Question: I have a ListView containing items which belongs to one or more category. I would like, by clicking on an icon in the actionbar, to select and unselect theses categories. This way, the listView is refresh according to the categories selected.
Here is an example I found :

<URL>
For the moment, I found 2 solutions :
- -
The second solution fits exactly with the UI expectations but I think there is a sort of multiple choices spinner solution.
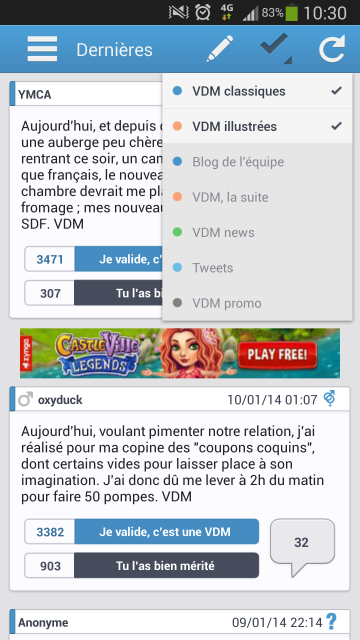
Answer: A 'Spinner' shows the drop down using a 'ListPopupWindow', you could use the same to show that multi choice item selection list:
'''
private void showPopup() {
final ListPopupWindow lpw = new ListPopupWindow(this);
lpw.setAdapter(/*Your adapter here*/);
lpw.setAnchorView(mAnchor); // see below
lpw.setContentWidth(/*specific value*/); // see below
lpw.show();
// this is required because the popup's 'ListView' will not be available
// until the ListPopupWindow is actually shown.
mAnchor.post(new Runnable() {
@Override
public void run() {
lpw.getListView().setChoiceMode(AbsListView.CHOICE_MODE_MULTIPLE);
}
});
}
'''
You could then call this method from the 'onOptionsItemSelected()' callback when the right 'MenuItem' is selected. There are two other things you need to take care:
The 'mAnchor' is a 'View' that you need to insert in the 'Activity''s layout in the top-right corner so the 'ListPopupWindow' will show in the right position. For example, if you have as an 'Activity' root:
a 'RelativeLayout' then 'mAnchor' will be:
'''
mAnchor = new View(this);
RelativeLayout.LayoutParams rlp = new RelativeLayout.LayoutParams(0, 0);
rlp.addRule(RelativeLayout.ALIGN_PARENT_RIGHT, RelativeLayout.TRUE);
rlp.addRule(RelativeLayout.ALIGN_PARENT_TOP, RelativeLayout.TRUE);
mAnchor.setLayoutParams(rlp);
// add mAnchorView first to the RelativeLayout
'''
a 'LinearLayout' then 'mAnchor' will be:
'''
mAnchor = new View(this);
LinearLayout.LayoutParams llp = new LinearLayout.LayoutParams(0, 0);
llp.gravity = Gravity.RIGHT;
mAnchor.setLayoutParams(llp);
// add mAnchorView first to the LinearLayout(assuming orientation vertical)
'''
and so on for other types of layouts.
Secondly, you need to setup the width of the 'ListPopupWindow' to a desired value. You'll need to adapt this value for different screen sizes and orientation(like phone-portrait and phone-landscape, different table sizes in portrait and landscape).